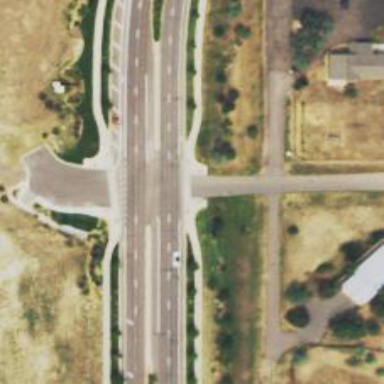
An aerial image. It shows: Unmarked crossing on asphalt footway.